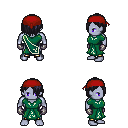
a pixel art fantasy rpg character, male body template, dark elf, purple skin, sash dress, gold greaves, raven bangs hairstyle, red bandana, metal gloves, four views (front, back, left, right), 2x2 character sprite sheet, small pixel art, hard edges, no anti-aliasing